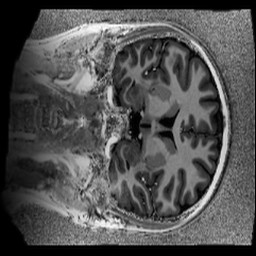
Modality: UNIT1
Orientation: coronal
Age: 21
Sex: female
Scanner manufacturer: siemens
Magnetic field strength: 6.98 T
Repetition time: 6 s
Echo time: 0.00283 s